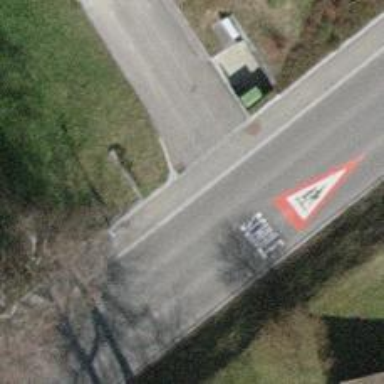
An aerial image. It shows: Asphalt sidewalk.